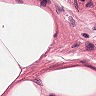
Metastatic tissue present: no